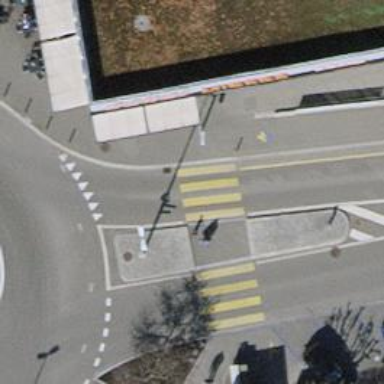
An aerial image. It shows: Marked pedestrian crossing with zebra designation and central island.